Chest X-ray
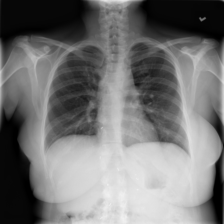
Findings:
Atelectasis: negative
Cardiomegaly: negative
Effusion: negative
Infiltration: negative
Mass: negative
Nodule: negative
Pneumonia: negative
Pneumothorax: negative
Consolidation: negative
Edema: negative
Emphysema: negative
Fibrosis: negative
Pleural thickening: negative
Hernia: negative